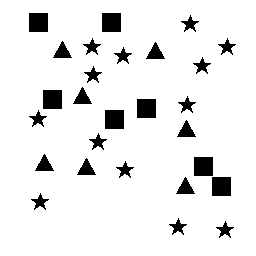
Squares: 7
Triangles: 7
Stars: 13
Total shapes: 27